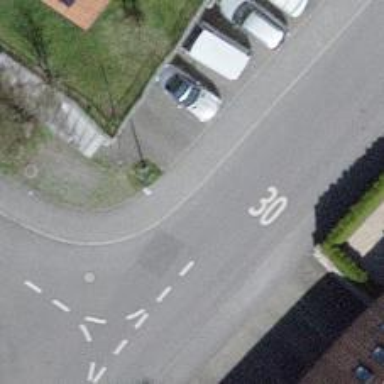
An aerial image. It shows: Kerb barrier.